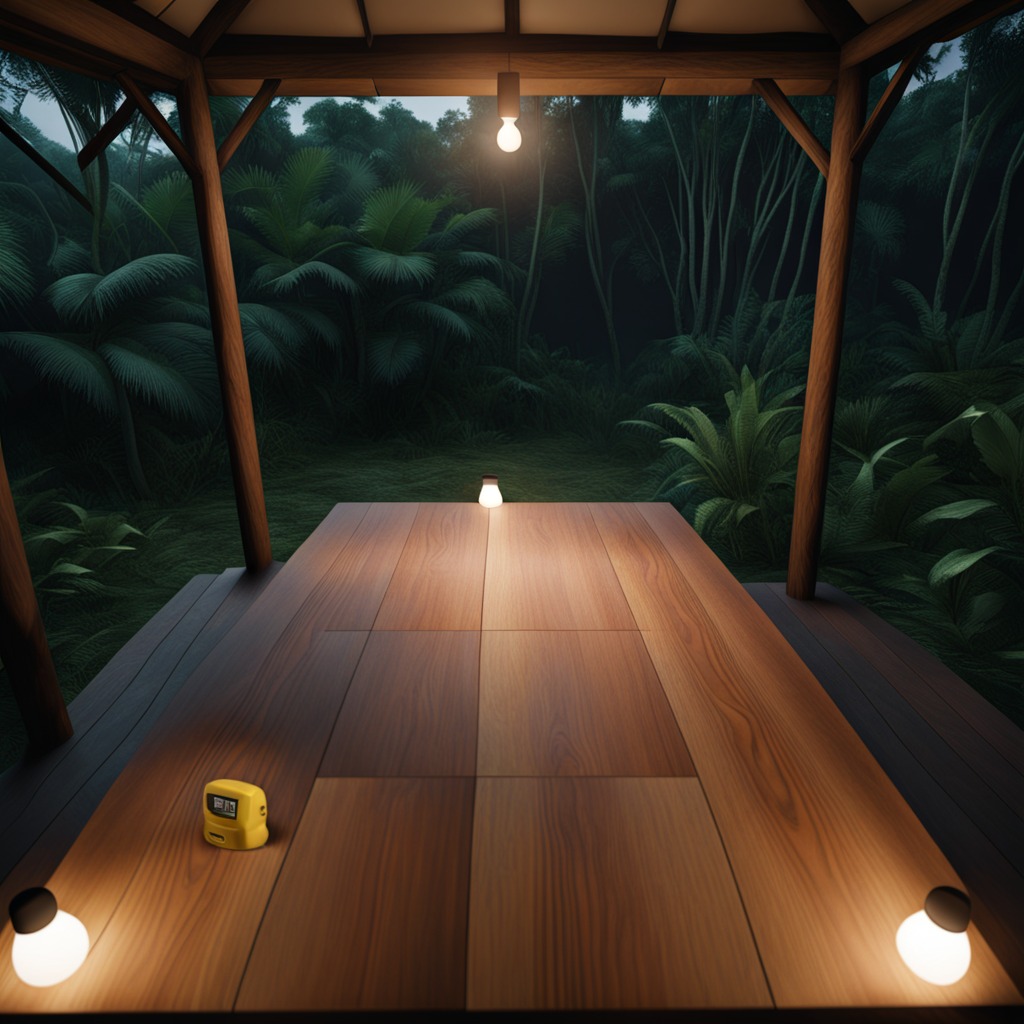
A measuring tape is lying on the wooden table.